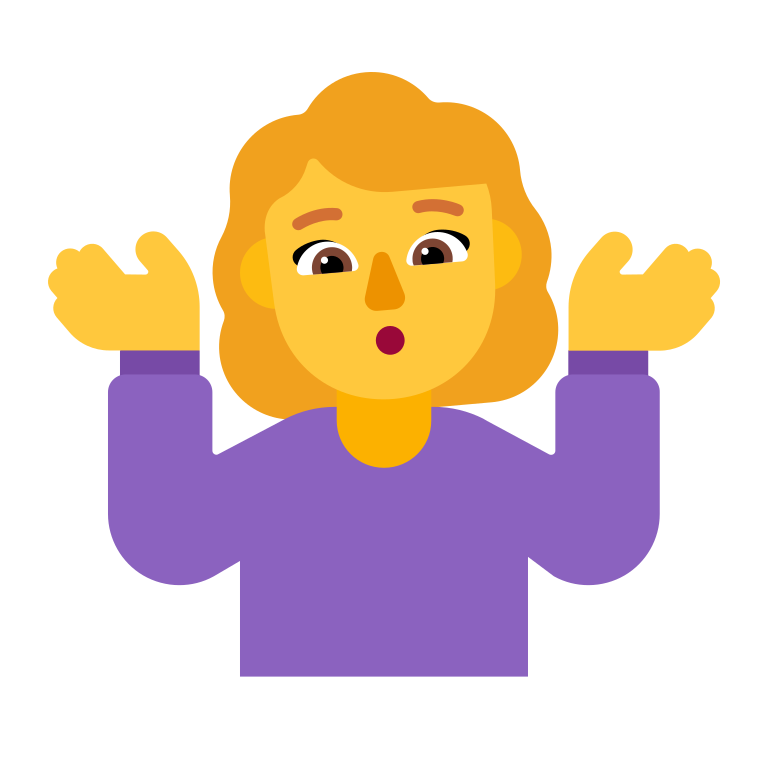
woman shrugging flat default